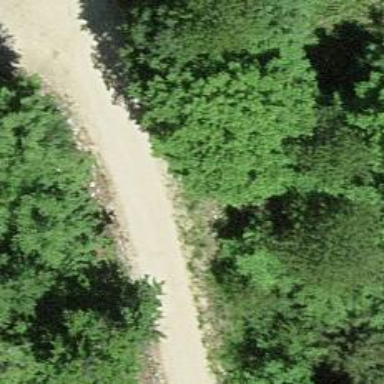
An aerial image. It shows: Unpaved track with grade 3 track type.